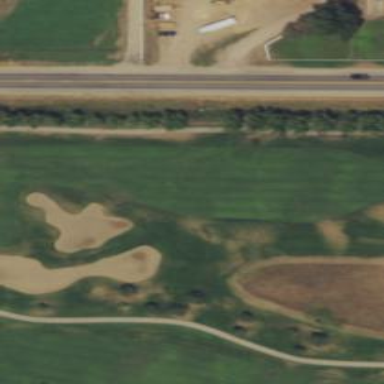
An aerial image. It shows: Golf fairway surrounded by grass.